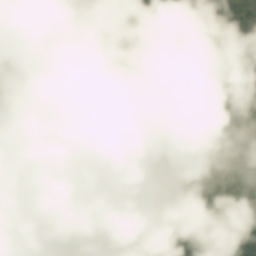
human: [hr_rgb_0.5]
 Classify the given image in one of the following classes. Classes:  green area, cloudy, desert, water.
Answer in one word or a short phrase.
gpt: cloudy